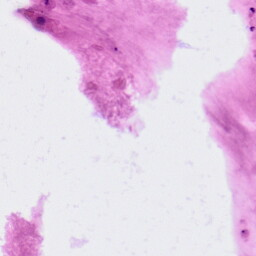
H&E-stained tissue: Colon